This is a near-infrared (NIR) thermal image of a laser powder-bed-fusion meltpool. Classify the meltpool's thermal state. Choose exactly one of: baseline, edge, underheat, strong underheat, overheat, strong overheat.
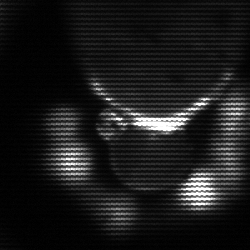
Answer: baseline